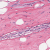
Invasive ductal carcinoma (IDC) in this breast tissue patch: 0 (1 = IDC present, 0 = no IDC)